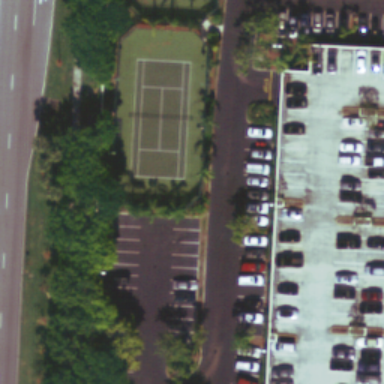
A small tennis court with some plants and cars parked beside .